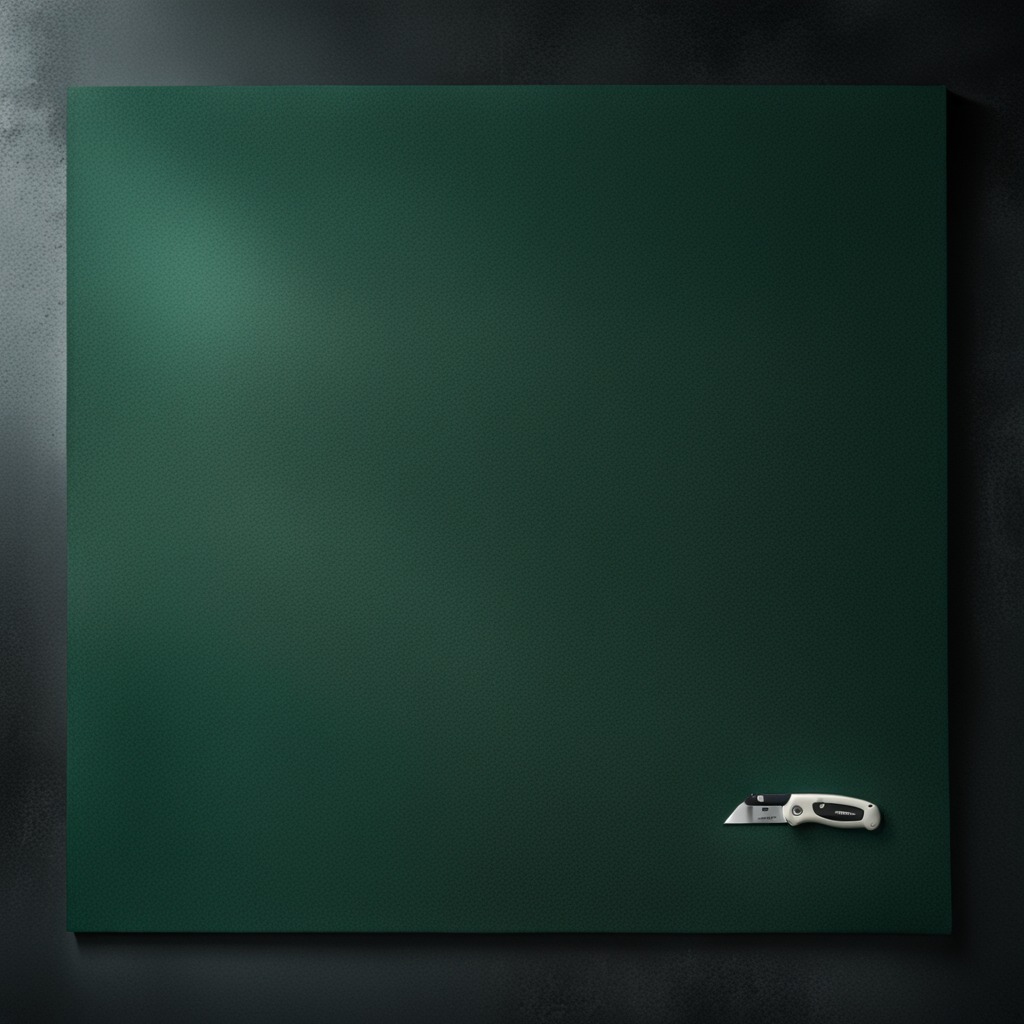
A utility knife lying on a clean granite tabletop covered with a green rubber mat inside a workshop at night dim ambient light soft shadows worn but beneath the mat